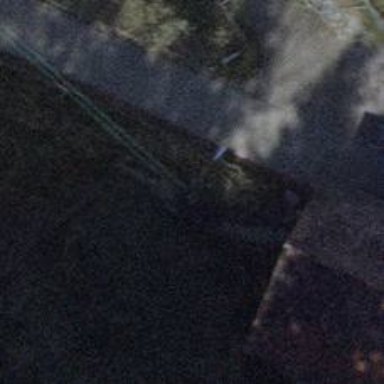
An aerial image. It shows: Utility pole used for street lighting.